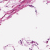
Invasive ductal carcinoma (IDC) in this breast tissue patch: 0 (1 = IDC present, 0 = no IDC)